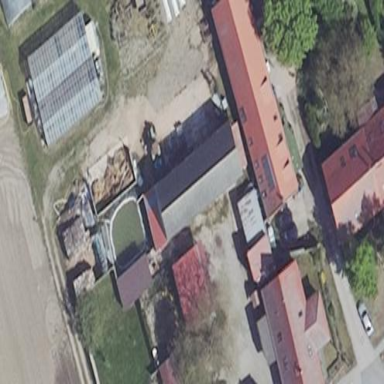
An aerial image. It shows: Shed.